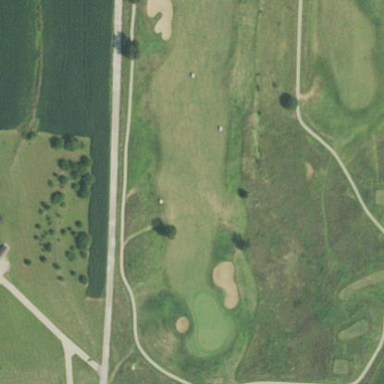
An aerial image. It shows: Grassy fairway on golf course.